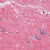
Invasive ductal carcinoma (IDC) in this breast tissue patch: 0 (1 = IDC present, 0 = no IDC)